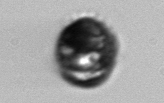
Label: Proterythropsis